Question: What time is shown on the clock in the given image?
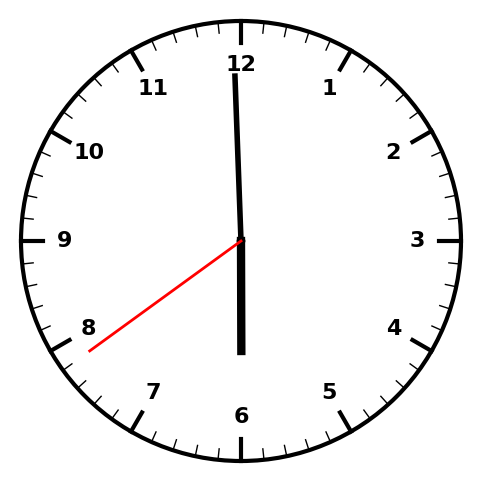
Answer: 05:59:39